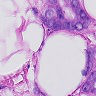
Metastatic tissue present: yes